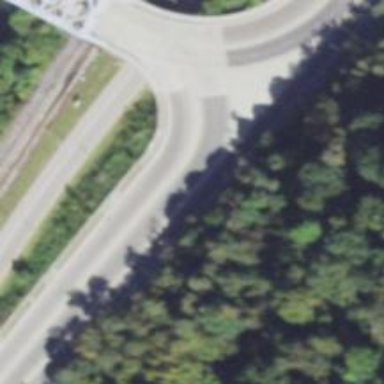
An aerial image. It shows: Primary link highway.